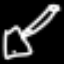
Label: pencil